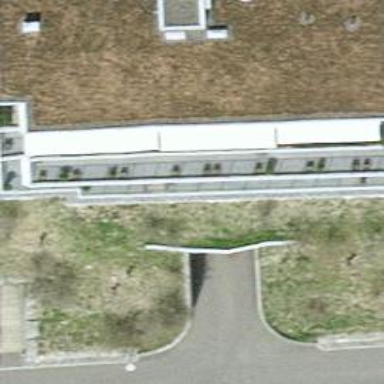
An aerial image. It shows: Parking entrance.